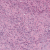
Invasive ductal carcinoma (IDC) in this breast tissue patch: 1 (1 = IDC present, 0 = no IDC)